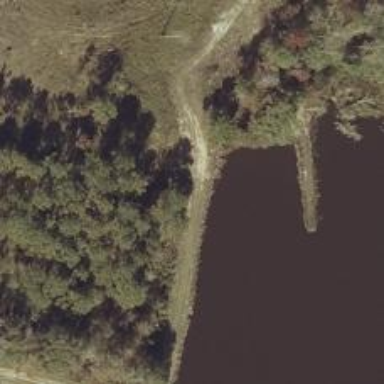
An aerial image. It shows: Dam across waterway.